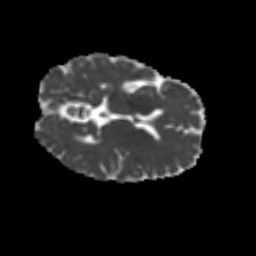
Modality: MD
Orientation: axial
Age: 40
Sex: female
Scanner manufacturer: siemens
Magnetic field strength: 3 T
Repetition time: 4.999 s
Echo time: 0.07946 s